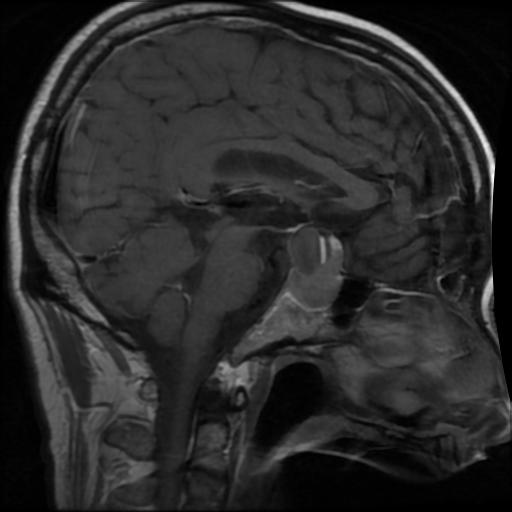
Label: pituitary